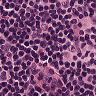
Metastatic tissue present: no